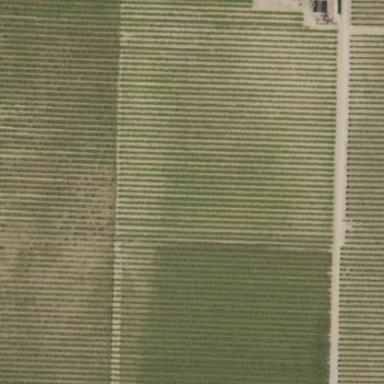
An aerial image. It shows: Beautiful vineyard in the countryside.